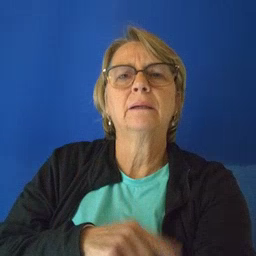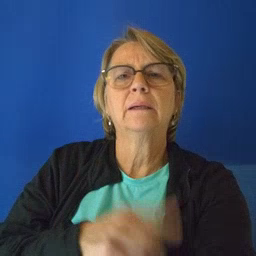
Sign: black